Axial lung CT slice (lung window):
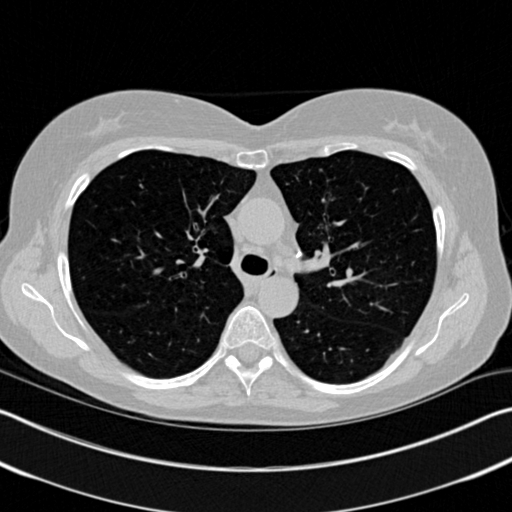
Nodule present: no